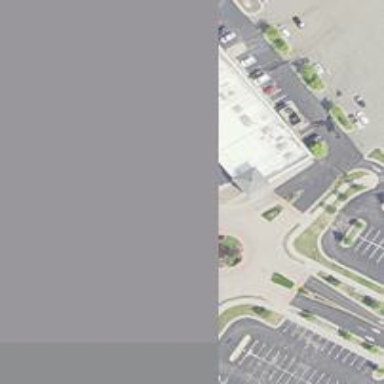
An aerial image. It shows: Retail building.